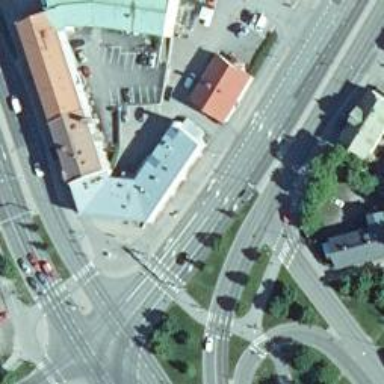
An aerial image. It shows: Convenience shop.